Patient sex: M
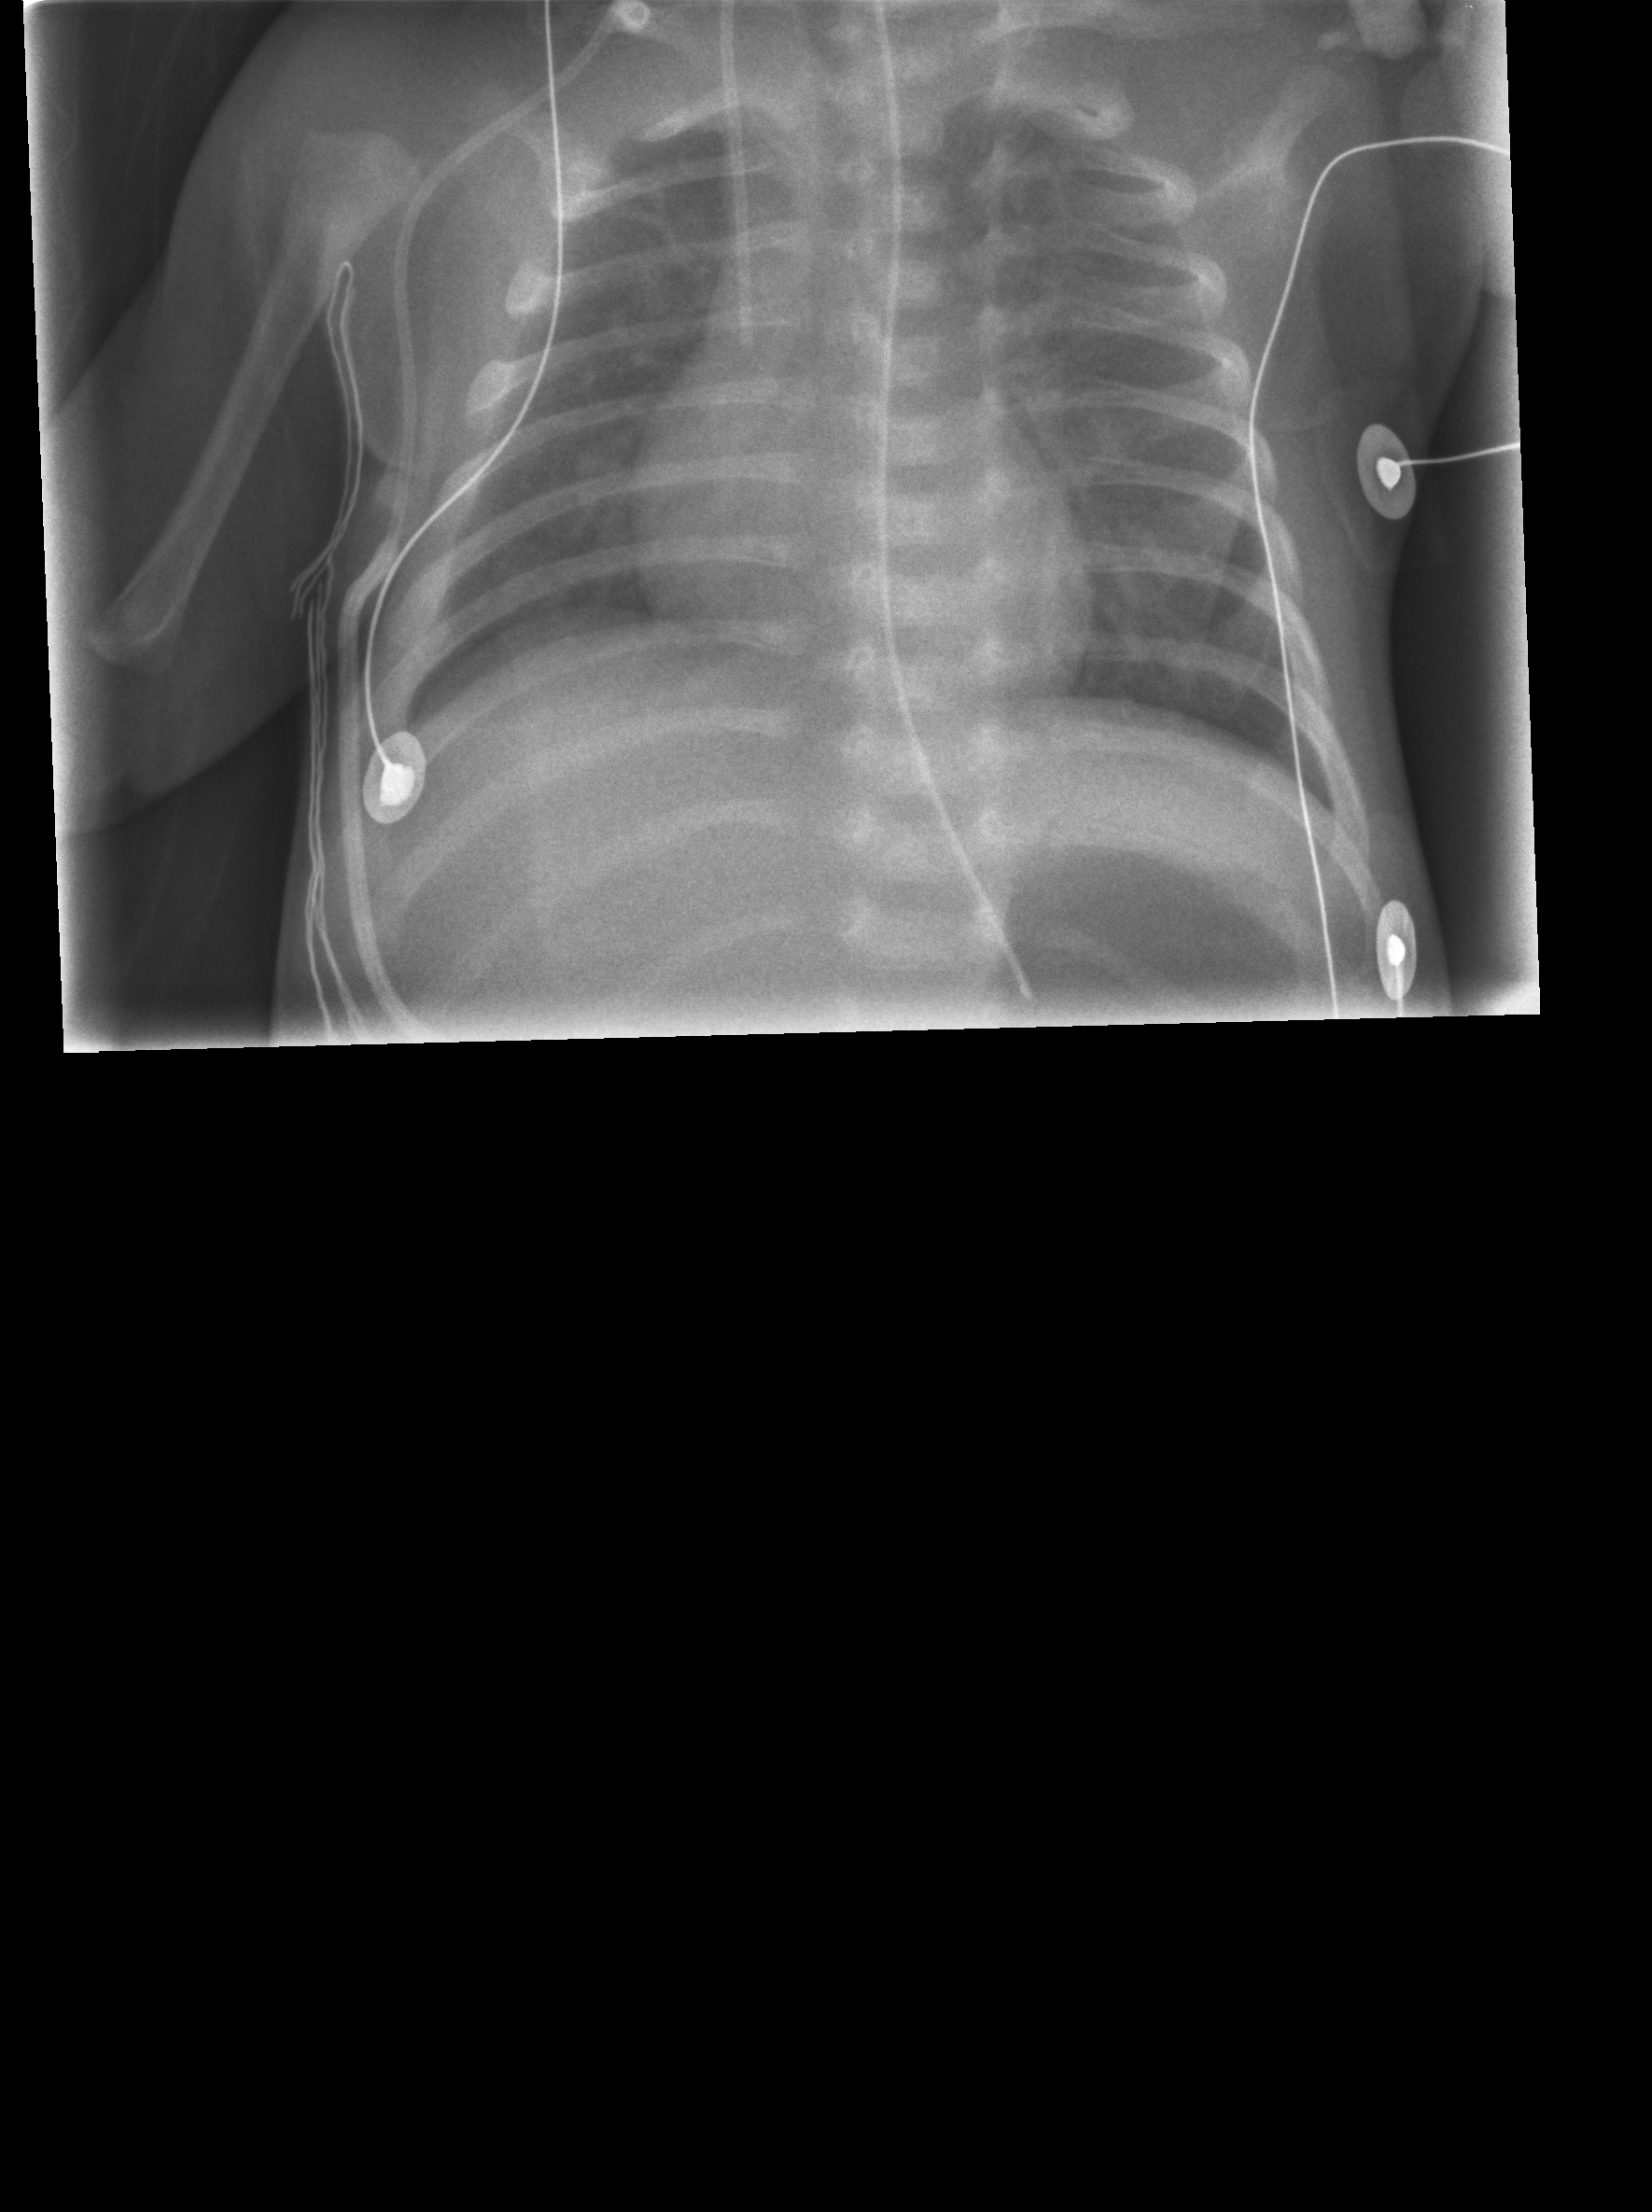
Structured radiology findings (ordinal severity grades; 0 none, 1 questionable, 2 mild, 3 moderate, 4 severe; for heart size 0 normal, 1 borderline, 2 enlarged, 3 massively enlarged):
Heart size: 0
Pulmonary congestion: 0
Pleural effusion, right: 0
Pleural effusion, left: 0
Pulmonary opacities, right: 0
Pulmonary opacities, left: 0
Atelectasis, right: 1
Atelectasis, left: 1